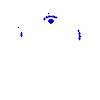
Particle: electron